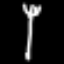
Label: fork